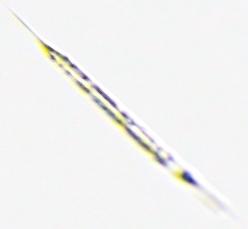
Label: Rhizosolenia